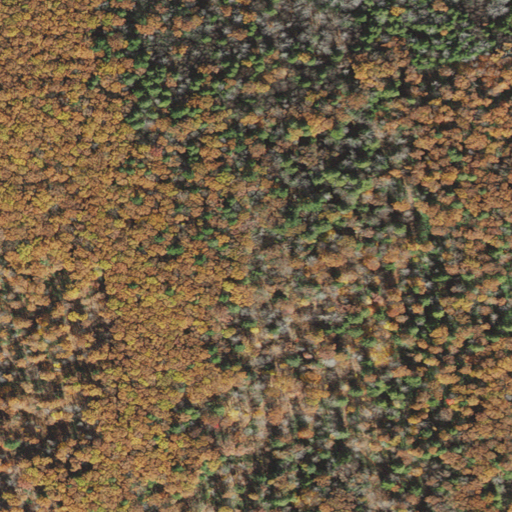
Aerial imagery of mountain in Massachusetts named Bald Mountain containing mixed forest, deciduous forest, and evergreen forest